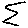
Label: zigzag